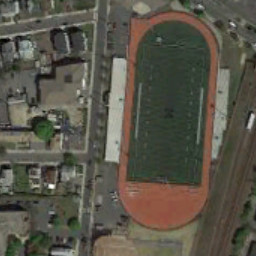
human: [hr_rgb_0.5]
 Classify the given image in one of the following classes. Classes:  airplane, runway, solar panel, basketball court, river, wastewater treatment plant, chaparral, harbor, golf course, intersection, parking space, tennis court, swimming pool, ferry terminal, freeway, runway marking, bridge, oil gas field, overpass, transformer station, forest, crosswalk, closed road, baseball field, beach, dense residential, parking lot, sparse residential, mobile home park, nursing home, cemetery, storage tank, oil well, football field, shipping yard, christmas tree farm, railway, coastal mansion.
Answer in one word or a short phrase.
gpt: football field